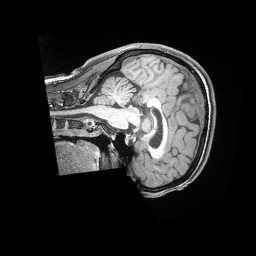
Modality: T1w
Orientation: sagittal
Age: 38
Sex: female
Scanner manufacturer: siemens
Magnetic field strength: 3 T
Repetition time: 2 s
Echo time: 0.00211 s